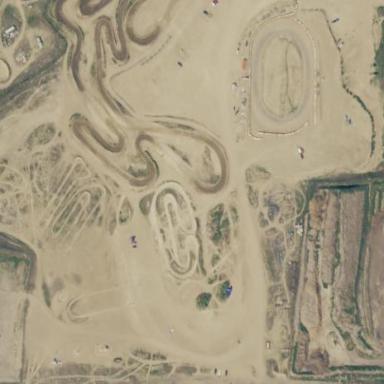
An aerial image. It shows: Motor sport track on leisure land.